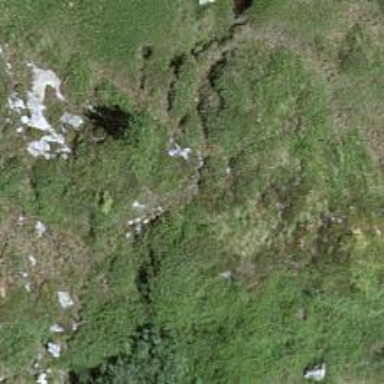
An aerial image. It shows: Needle-leaved tree in natural setting.